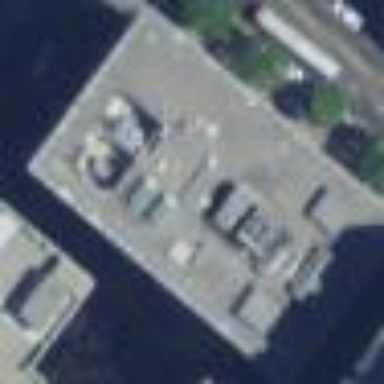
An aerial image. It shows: Commercial building.